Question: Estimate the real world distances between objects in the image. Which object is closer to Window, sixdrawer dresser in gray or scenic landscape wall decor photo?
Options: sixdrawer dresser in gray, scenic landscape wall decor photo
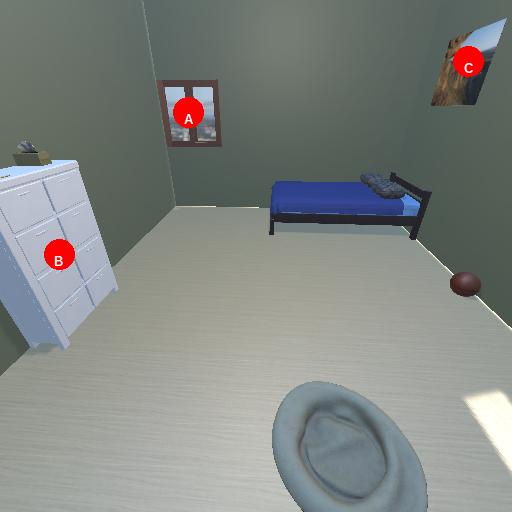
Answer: sixdrawer dresser in gray